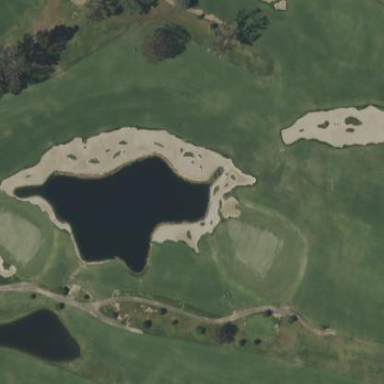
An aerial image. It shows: Scenic golf fairway.